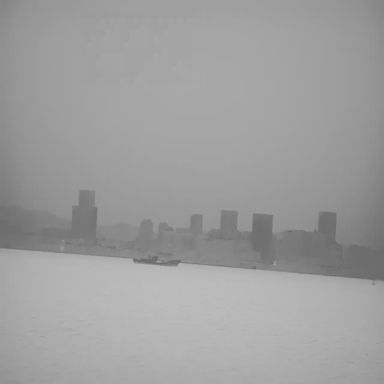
There is a bulk_carrier in the infrared image.